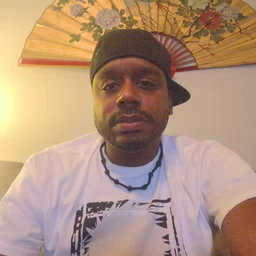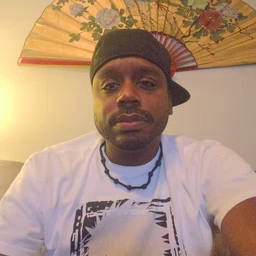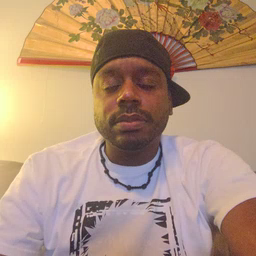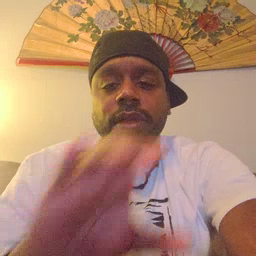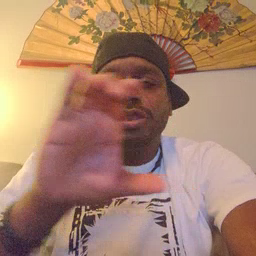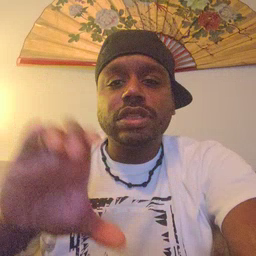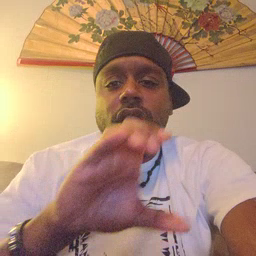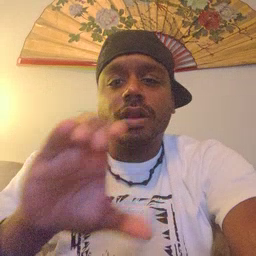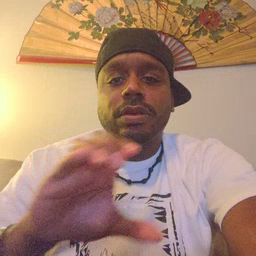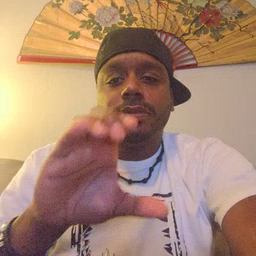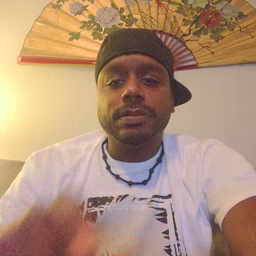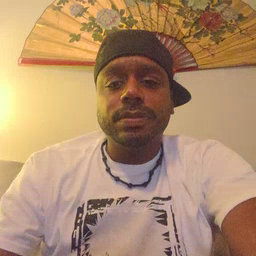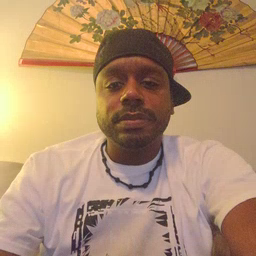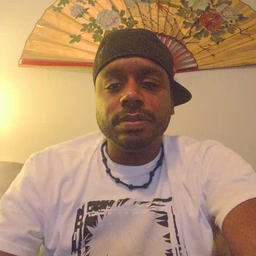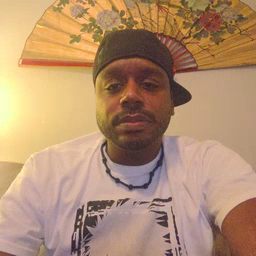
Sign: chocolate